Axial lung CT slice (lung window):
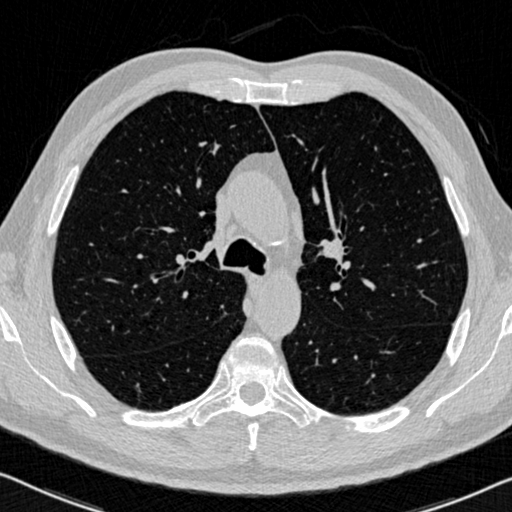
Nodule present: no